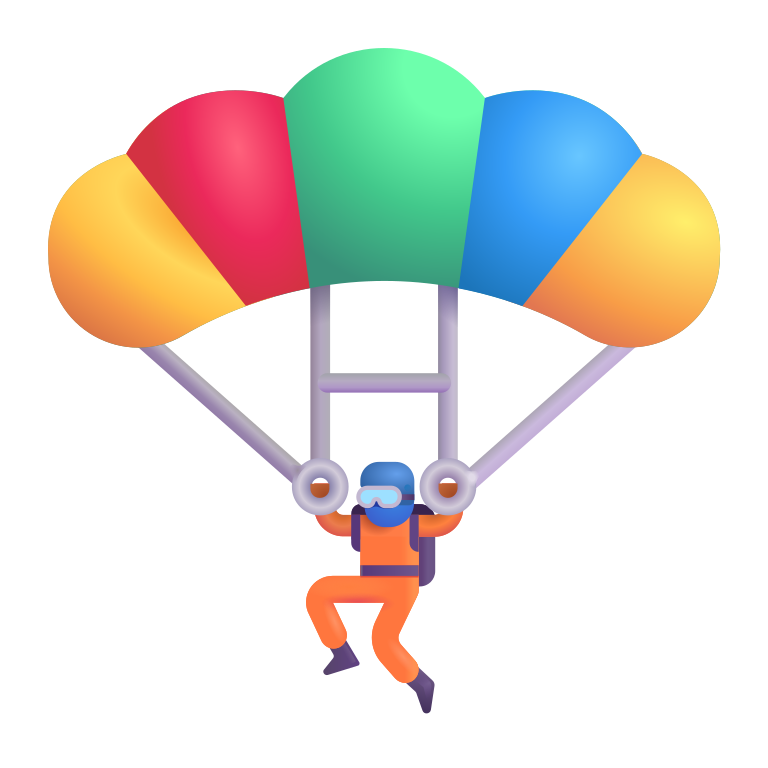
parachute color